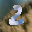
Label: 2